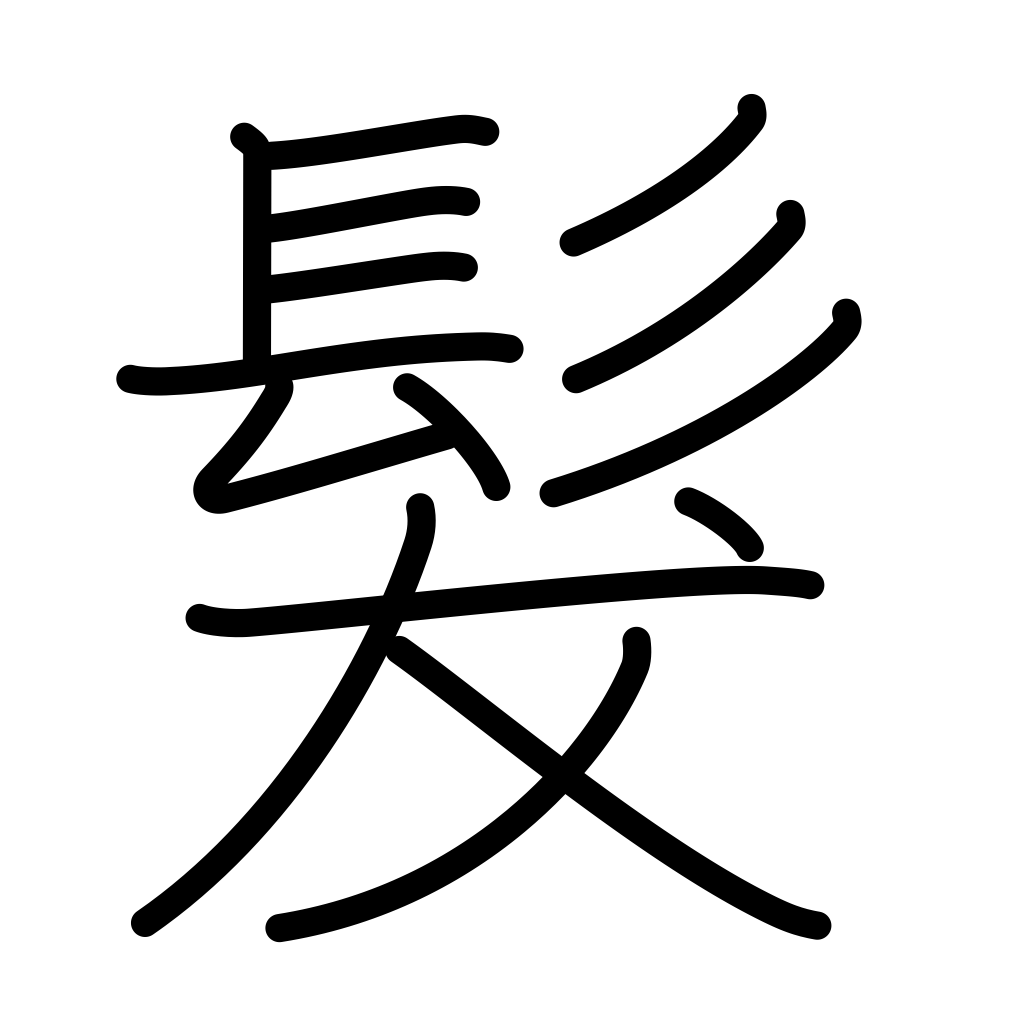
Meaning: hair